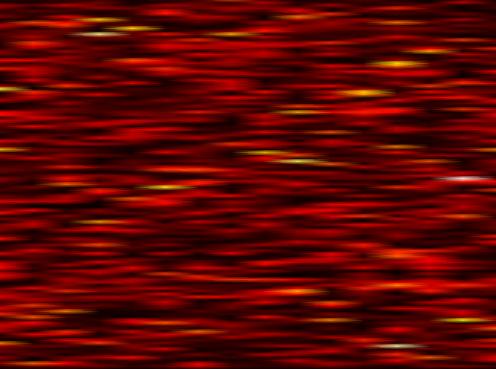
Label: UFMC